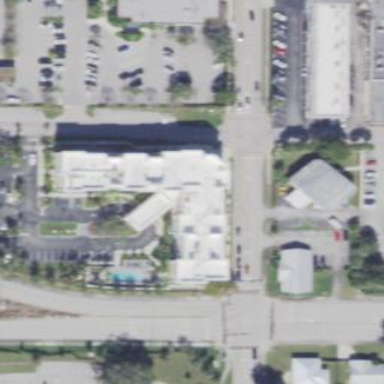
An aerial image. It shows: Hotel building.